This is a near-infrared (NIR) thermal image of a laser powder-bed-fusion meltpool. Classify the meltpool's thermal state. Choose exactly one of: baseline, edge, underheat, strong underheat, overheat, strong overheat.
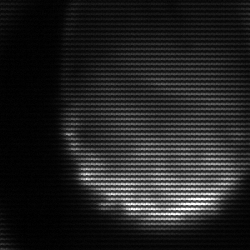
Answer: edge